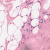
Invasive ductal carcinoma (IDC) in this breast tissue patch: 0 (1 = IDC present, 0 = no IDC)